Question: ## Parsing the simple data to textviews asynchronously
- - -
Thanks,
---
'''
public class MainActivity extends Activity {
private static String url1 = "http://54.218.73.244:7002/RestaurantTimings";
private HashMap<Integer, String> contentsMap = new HashMap<Integer, String>();
ProgressDialog progressDialog;
@Override
protected void onCreate(Bundle savedInstanceState) {
super.onCreate(savedInstanceState);
setContentView(R.layout.activity_main);
//instantiating progressDialog
progressDialog=new ProgressDialog(MainActivity.this);
new ParsingAsync().execute();
}
private class ParsingAsync extends AsyncTask<Void, Void, Void>{
@Override
protected void onPreExecute() {
// TODO Auto-generated method stub
super.onPreExecute();
progressDialog=ProgressDialog.show(MainActivity.this, "", "Please Wait .. ", true, false);
}
@Override
protected Void doInBackground(Void... params) {
// TODO Auto-generated method stub
JSONObjParser jParser=new JSONObjParser();
JSONArray json1=jParser.getJSONFromUrl(url1);
try{
for(int i=0;i<json1.length();i++){
JSONObject c=json1.getJSONObject(i);
int id = c.getInt("_id");
String TIME = c.getString("RestaurantTime");
contentsMap.put(id,TIME);
}
}catch (JSONException e) {
// TODO Auto-generated catch block
e.printStackTrace();
}
return null;
}
@Override
protected void onPostExecute(Void result) {
// TODO Auto-generated method stub
super.onPostExecute(result);
progressDialog.dismiss();
TextView TV1=(TextView) findViewById(R.id.restaurantTimings1);
TV1.setText(contentsMap.get(1));
TextView TV2=(TextView) findViewById(R.id.restaurantTimings2);
TV1.setText(contentsMap.get(2));
TextView TV3=(TextView) findViewById(R.id.restaurantTimings3);
TV1.setText(contentsMap.get(3));
}
}
}
'''
'''
08-20 20:40:21.642: W/System.err(482): java.net.SocketException: Permission denied
08-20 20:40:21.642: W/System.err(482): at org.apache.harmony.luni.platform.OSNetworkSystem.socket(Native Method)
08-20 20:40:21.652: W/System.err(482): at dalvik.system.BlockGuard$WrappedNetworkSystem.socket(BlockGuard.java:335)
08-20 20:40:21.652: W/System.err(482): at org.apache.harmony.luni.net.PlainSocketImpl.create(PlainSocketImpl.java:216)
08-20 20:40:21.652: W/System.err(482): at java.net.Socket.checkOpenAndCreate(Socket.java:802)
08-20 20:40:21.652: W/System.err(482): at java.net.Socket.connect(Socket.java:948)
08-20 20:40:21.662: W/System.err(482): at org.apache.http.conn.scheme.PlainSocketFactory.connectSocket(PlainSocketFactory.java:119)
08-20 20:40:21.662: W/System.err(482): at org.apache.http.impl.conn.DefaultClientConnectionOperator.openConnection(DefaultClientConnectionOperator.java:143)
08-20 20:40:21.662: W/System.err(482): at org.apache.http.impl.conn.AbstractPoolEntry.open(AbstractPoolEntry.java:164)
08-20 20:40:21.662: W/System.err(482): at org.apache.http.impl.conn.AbstractPooledConnAdapter.open(AbstractPooledConnAdapter.java:119)
08-20 20:40:21.662: W/System.err(482): at org.apache.http.impl.client.DefaultRequestDirector.execute(DefaultRequestDirector.java:359)
08-20 20:40:21.662: W/System.err(482): at org.apache.http.impl.client.AbstractHttpClient.execute(AbstractHttpClient.java:555)
08-20 20:40:21.662: W/System.err(482): at org.apache.http.impl.client.AbstractHttpClient.execute(AbstractHttpClient.java:487)
08-20 20:40:21.682: W/System.err(482): at org.apache.http.impl.client.AbstractHttpClient.execute(AbstractHttpClient.java:465)
08-20 20:40:21.692: W/System.err(482): at com.example.simpleasynctask.JSONObjParser.getJSONFromUrl(JSONObjParser.java:40)
08-20 20:40:21.692: W/System.err(482): at com.example.simpleasynctask.MainActivity$ParsingAsync.doInBackground(MainActivity.java:50)
08-20 20:40:21.692: W/System.err(482): at com.example.simpleasynctask.MainActivity$ParsingAsync.doInBackground(MainActivity.java:1)
08-20 20:40:21.692: W/System.err(482): at android.os.AsyncTask$2.call(AsyncTask.java:185)
08-20 20:40:21.692: W/System.err(482): at java.util.concurrent.FutureTask$Sync.innerRun(FutureTask.java:306)
08-20 20:40:21.692: W/System.err(482): at java.util.concurrent.FutureTask.run(FutureTask.java:138)
08-20 20:40:21.702: W/System.err(482): at java.util.concurrent.ThreadPoolExecutor.runWorker(ThreadPoolExecutor.java:1088)
08-20 20:40:21.702: W/System.err(482): at java.util.concurrent.ThreadPoolExecutor$Worker.run(ThreadPoolExecutor.java:581)
08-20 20:40:21.702: W/System.err(482): at java.lang.Thread.run(Thread.java:1019)
08-20 20:40:21.712: E/Buffer Error(482): Error converting result java.lang.NullPointerException
08-20 20:40:21.712: E/JSON Parser(482): Error parsing data org.json.JSONException: End of input at character 0 of
08-20 20:40:21.722: W/dalvikvm(482): threadid=9: thread exiting with uncaught exception (group=0x40015560)
08-20 20:40:21.732: E/AndroidRuntime(482): FATAL EXCEPTION: AsyncTask #1
08-20 20:40:21.732: E/AndroidRuntime(482): java.lang.RuntimeException: An error occured while executing doInBackground()
08-20 20:40:21.732: E/AndroidRuntime(482): at android.os.AsyncTask$3.done(AsyncTask.java:200)
08-20 20:40:21.732: E/AndroidRuntime(482): at java.util.concurrent.FutureTask$Sync.innerSetException(FutureTask.java:274)
08-20 20:40:21.732: E/AndroidRuntime(482): at java.util.concurrent.FutureTask.setException(FutureTask.java:125)
08-20 20:40:21.732: E/AndroidRuntime(482): at java.util.concurrent.FutureTask$Sync.innerRun(FutureTask.java:308)
08-20 20:40:21.732: E/AndroidRuntime(482): at java.util.concurrent.FutureTask.run(FutureTask.java:138)
08-20 20:40:21.732: E/AndroidRuntime(482): at java.util.concurrent.ThreadPoolExecutor.runWorker(ThreadPoolExecutor.java:1088)
08-20 20:40:21.732: E/AndroidRuntime(482): at java.util.concurrent.ThreadPoolExecutor$Worker.run(ThreadPoolExecutor.java:581)
08-20 20:40:21.732: E/AndroidRuntime(482): at java.lang.Thread.run(Thread.java:1019)
08-20 20:40:21.732: E/AndroidRuntime(482): Caused by: java.lang.NullPointerException
08-20 20:40:21.732: E/AndroidRuntime(482): at com.example.simpleasynctask.MainActivity$ParsingAsync.doInBackground(MainActivity.java:53)
08-20 20:40:21.732: E/AndroidRuntime(482): at com.example.simpleasynctask.MainActivity$ParsingAsync.doInBackground(MainActivity.java:1)
08-20 20:40:21.732: E/AndroidRuntime(482): at android.os.AsyncTask$2.call(AsyncTask.java:185)
08-20 20:40:21.732: E/AndroidRuntime(482): at java.util.concurrent.FutureTask$Sync.innerRun(FutureTask.java:306)
08-20 20:40:21.732: E/AndroidRuntime(482): ... 4 more
08-20 20:40:22.722: E/WindowManager(482): Activity com.example.simpleasynctask.MainActivity has leaked window com.android.internal.policy.impl.PhoneWindow$DecorView@4051e148 that was originally added here
08-20 20:40:22.722: E/WindowManager(482): android.view.WindowLeaked: Activity com.example.simpleasynctask.MainActivity has leaked window com.android.internal.policy.impl.PhoneWindow$DecorView@4051e148 that was originally added here
08-20 20:40:22.722: E/WindowManager(482): at android.view.ViewRoot.<init>(ViewRoot.java:258)
08-20 20:40:22.722: E/WindowManager(482): at android.view.WindowManagerImpl.addView(WindowManagerImpl.java:148)
08-20 20:40:22.722: E/WindowManager(482): at android.view.WindowManagerImpl.addView(WindowManagerImpl.java:91)
08-20 20:40:22.722: E/WindowManager(482): at android.view.Window$LocalWindowManager.addView(Window.java:424)
08-20 20:40:22.722: E/WindowManager(482): at android.app.Dialog.show(Dialog.java:241)
08-20 20:40:22.722: E/WindowManager(482): at android.app.ProgressDialog.show(ProgressDialog.java:107)
08-20 20:40:22.722: E/WindowManager(482): at android.app.ProgressDialog.show(ProgressDialog.java:95)
08-20 20:40:22.722: E/WindowManager(482): at com.example.simpleasynctask.MainActivity$ParsingAsync.onPreExecute(MainActivity.java:43)
08-20 20:40:22.722: E/WindowManager(482): at android.os.AsyncTask.execute(AsyncTask.java:391)
08-20 20:40:22.722: E/WindowManager(482): at com.example.simpleasynctask.MainActivity.onCreate(MainActivity.java:34)
08-20 20:40:22.722: E/WindowManager(482): at android.app.Instrumentation.callActivityOnCreate(Instrumentation.java:1047)
08-20 20:40:22.722: E/WindowManager(482): at android.app.ActivityThread.performLaunchActivity(ActivityThread.java:1611)
08-20 20:40:22.722: E/WindowManager(482): at android.app.ActivityThread.handleLaunchActivity(ActivityThread.java:1663)
08-20 20:40:22.722: E/WindowManager(482): at android.app.ActivityThread.access$1500(ActivityThread.java:117)
08-20 20:40:22.722: E/WindowManager(482): at android.app.ActivityThread$H.handleMessage(ActivityThread.java:931)
08-20 20:40:22.722: E/WindowManager(482): at android.os.Handler.dispatchMessage(Handler.java:99)
08-20 20:40:22.722: E/WindowManager(482): at android.os.Looper.loop(Looper.java:123)
08-20 20:40:22.722: E/WindowManager(482): at android.app.ActivityThread.main(ActivityThread.java:3683)
08-20 20:40:22.722: E/WindowManager(482): at java.lang.reflect.Method.invokeNative(Native Method)
08-20 20:40:22.722: E/WindowManager(482): at java.lang.reflect.Method.invoke(Method.java:507)
08-20 20:40:22.722: E/WindowManager(482): at com.android.internal.os.ZygoteInit$MethodAndArgsCaller.run(ZygoteInit.java:839)
08-20 20:40:22.722: E/WindowManager(482): at com.android.internal.os.ZygoteInit.main(ZygoteInit.java:597)
08-20 20:40:22.722: E/WindowManager(482): at dalvik.system.NativeStart.main(Native Method)
08-20 20:45:21.996: I/Process(482): Sending signal. PID: 482 SIG: 9
08-20 20:47:11.752: W/System.err(519): java.net.SocketException: Permission denied
08-20 20:47:11.772: W/System.err(519): at org.apache.harmony.luni.platform.OSNetworkSystem.socket(Native Method)
08-20 20:47:11.782: W/System.err(519): at dalvik.system.BlockGuard$WrappedNetworkSystem.socket(BlockGuard.java:335)
08-20 20:47:11.782: W/System.err(519): at org.apache.harmony.luni.net.PlainSocketImpl.create(PlainSocketImpl.java:216)
08-20 20:47:11.782: W/System.err(519): at java.net.Socket.checkOpenAndCreate(Socket.java:802)
08-20 20:47:11.782: W/System.err(519): at java.net.Socket.connect(Socket.java:948)
08-20 20:47:11.782: W/System.err(519): at org.apache.http.conn.scheme.PlainSocketFactory.connectSocket(PlainSocketFactory.java:119)
08-20 20:47:11.782: W/System.err(519): at org.apache.http.impl.conn.DefaultClientConnectionOperator.openConnection(DefaultClientConnectionOperator.java:143)
08-20 20:47:11.782: W/System.err(519): at org.apache.http.impl.conn.AbstractPoolEntry.open(AbstractPoolEntry.java:164)
08-20 20:47:11.792: W/System.err(519): at org.apache.http.impl.conn.AbstractPooledConnAdapter.open(AbstractPooledConnAdapter.java:119)
08-20 20:47:11.792: W/System.err(519): at org.apache.http.impl.client.DefaultRequestDirector.execute(DefaultRequestDirector.java:359)
08-20 20:47:11.803: W/System.err(519): at org.apache.http.impl.client.AbstractHttpClient.execute(AbstractHttpClient.java:555)
08-20 20:47:11.803: W/System.err(519): at org.apache.http.impl.client.AbstractHttpClient.execute(AbstractHttpClient.java:487)
08-20 20:47:11.803: W/System.err(519): at org.apache.http.impl.client.AbstractHttpClient.execute(AbstractHttpClient.java:465)
08-20 20:47:11.803: W/System.err(519): at com.example.simpleasynctask.JSONObjParser.getJSONFromUrl(JSONObjParser.java:40)
08-20 20:47:11.812: W/System.err(519): at com.example.simpleasynctask.MainActivity$ParsingAsync.doInBackground(MainActivity.java:50)
08-20 20:47:11.812: W/System.err(519): at com.example.simpleasynctask.MainActivity$ParsingAsync.doInBackground(MainActivity.java:1)
08-20 20:47:11.812: W/System.err(519): at android.os.AsyncTask$2.call(AsyncTask.java:185)
08-20 20:47:11.853: W/System.err(519): at java.util.concurrent.FutureTask$Sync.innerRun(FutureTask.java:306)
08-20 20:47:11.853: W/System.err(519): at java.util.concurrent.FutureTask.run(FutureTask.java:138)
08-20 20:47:11.853: W/System.err(519): at java.util.concurrent.ThreadPoolExecutor.runWorker(ThreadPoolExecutor.java:1088)
08-20 20:47:11.853: W/System.err(519): at java.util.concurrent.ThreadPoolExecutor$Worker.run(ThreadPoolExecutor.java:581)
08-20 20:47:11.862: W/System.err(519): at java.lang.Thread.run(Thread.java:1019)
08-20 20:47:11.862: E/Buffer Error(519): Error converting result java.lang.NullPointerException
08-20 20:47:11.892: E/JSON Parser(519): Error parsing data org.json.JSONException: End of input at character 0 of
08-20 20:47:11.904: W/dalvikvm(519): threadid=9: thread exiting with uncaught exception (group=0x40015560)
08-20 20:47:11.912: E/AndroidRuntime(519): FATAL EXCEPTION: AsyncTask #1
08-20 20:47:11.912: E/AndroidRuntime(519): java.lang.RuntimeException: An error occured while executing doInBackground()
08-20 20:47:11.912: E/AndroidRuntime(519): at android.os.AsyncTask$3.done(AsyncTask.java:200)
08-20 20:47:11.912: E/AndroidRuntime(519): at java.util.concurrent.FutureTask$Sync.innerSetException(FutureTask.java:274)
08-20 20:47:11.912: E/AndroidRuntime(519): at java.util.concurrent.FutureTask.setException(FutureTask.java:125)
08-20 20:47:11.912: E/AndroidRuntime(519): at java.util.concurrent.FutureTask$Sync.innerRun(FutureTask.java:308)
08-20 20:47:11.912: E/AndroidRuntime(519): at java.util.concurrent.FutureTask.run(FutureTask.java:138)
08-20 20:47:11.912: E/AndroidRuntime(519): at java.util.concurrent.ThreadPoolExecutor.runWorker(ThreadPoolExecutor.java:1088)
08-20 20:47:11.912: E/AndroidRuntime(519): at java.util.concurrent.ThreadPoolExecutor$Worker.run(ThreadPoolExecutor.java:581)
08-20 20:47:11.912: E/AndroidRuntime(519): at java.lang.Thread.run(Thread.java:1019)
08-20 20:47:11.912: E/AndroidRuntime(519): Caused by: java.lang.NullPointerException
08-20 20:47:11.912: E/AndroidRuntime(519): at com.example.simpleasynctask.MainActivity$ParsingAsync.doInBackground(MainActivity.java:53)
08-20 20:47:11.912: E/AndroidRuntime(519): at com.example.simpleasynctask.MainActivity$ParsingAsync.doInBackground(MainActivity.java:1)
08-20 20:47:11.912: E/AndroidRuntime(519): at android.os.AsyncTask$2.call(AsyncTask.java:185)
08-20 20:47:11.912: E/AndroidRuntime(519): at java.util.concurrent.FutureTask$Sync.innerRun(FutureTask.java:306)
08-20 20:47:11.912: E/AndroidRuntime(519): ... 4 more
08-20 20:47:14.072: E/WindowManager(519): Activity com.example.simpleasynctask.MainActivity has leaked window com.android.internal.policy.impl.PhoneWindow$DecorView@4051e498 that was originally added here
08-20 20:47:14.072: E/WindowManager(519): android.view.WindowLeaked: Activity com.example.simpleasynctask.MainActivity has leaked window com.android.internal.policy.impl.PhoneWindow$DecorView@4051e498 that was originally added here
08-20 20:47:14.072: E/WindowManager(519): at android.view.ViewRoot.<init>(ViewRoot.java:258)
08-20 20:47:14.072: E/WindowManager(519): at android.view.WindowManagerImpl.addView(WindowManagerImpl.java:148)
08-20 20:47:14.072: E/WindowManager(519): at android.view.WindowManagerImpl.addView(WindowManagerImpl.java:91)
08-20 20:47:14.072: E/WindowManager(519): at android.view.Window$LocalWindowManager.addView(Window.java:424)
08-20 20:47:14.072: E/WindowManager(519): at android.app.Dialog.show(Dialog.java:241)
08-20 20:47:14.072: E/WindowManager(519): at android.app.ProgressDialog.show(ProgressDialog.java:107)
08-20 20:47:14.072: E/WindowManager(519): at android.app.ProgressDialog.show(ProgressDialog.java:95)
08-20 20:47:14.072: E/WindowManager(519): at com.example.simpleasynctask.MainActivity$ParsingAsync.onPreExecute(MainActivity.java:43)
08-20 20:47:14.072: E/WindowManager(519): at android.os.AsyncTask.execute(AsyncTask.java:391)
08-20 20:47:14.072: E/WindowManager(519): at com.example.simpleasynctask.MainActivity.onCreate(MainActivity.java:34)
08-20 20:47:14.072: E/WindowManager(519): at android.app.Instrumentation.callActivityOnCreate(Instrumentation.java:1047)
08-20 20:47:14.072: E/WindowManager(519): at android.app.ActivityThread.performLaunchActivity(ActivityThread.java:1611)
08-20 20:47:14.072: E/WindowManager(519): at android.app.ActivityThread.handleLaunchActivity(ActivityThread.java:1663)
08-20 20:47:14.072: E/WindowManager(519): at android.app.ActivityThread.access$1500(ActivityThread.java:117)
08-20 20:47:14.072: E/WindowManager(519): at android.app.ActivityThread$H.handleMessage(ActivityThread.java:931)
08-20 20:47:14.072: E/WindowManager(519): at android.os.Handler.dispatchMessage(Handler.java:99)
08-20 20:47:14.072: E/WindowManager(519): at android.os.Looper.loop(Looper.java:123)
08-20 20:47:14.072: E/WindowManager(519): at android.app.ActivityThread.main(ActivityThread.java:3683)
08-20 20:47:14.072: E/WindowManager(519): at java.lang.reflect.Method.invokeNative(Native Method)
08-20 20:47:14.072: E/WindowManager(519): at java.lang.reflect.Method.invoke(Method.java:507)
08-20 20:47:14.072: E/WindowManager(519): at com.android.internal.os.ZygoteInit$MethodAndArgsCaller.run(ZygoteInit.java:839)
08-20 20:47:14.072: E/WindowManager(519): at com.android.internal.os.ZygoteInit.main(ZygoteInit.java:597)
08-20 20:47:14.072: E/WindowManager(519): at dalvik.system.NativeStart.main(Native Method)
08-20 20:49:38.402: W/System.err(555): java.net.SocketException: Permission denied
08-20 20:49:38.434: W/System.err(555): at org.apache.harmony.luni.platform.OSNetworkSystem.socket(Native Method)
08-20 20:49:38.452: W/System.err(555): at dalvik.system.BlockGuard$WrappedNetworkSystem.socket(BlockGuard.java:335)
08-20 20:49:38.452: W/System.err(555): at org.apache.harmony.luni.net.PlainSocketImpl.create(PlainSocketImpl.java:216)
08-20 20:49:38.452: W/System.err(555): at java.net.Socket.checkOpenAndCreate(Socket.java:802)
08-20 20:49:38.452: W/System.err(555): at java.net.Socket.connect(Socket.java:948)
08-20 20:49:38.452: W/System.err(555): at org.apache.http.conn.scheme.PlainSocketFactory.connectSocket(PlainSocketFactory.java:119)
08-20 20:49:38.452: W/System.err(555): at org.apache.http.impl.conn.DefaultClientConnectionOperator.openConnection(DefaultClientConnectionOperator.java:143)
08-20 20:49:38.477: W/System.err(555): at org.apache.http.impl.conn.AbstractPoolEntry.open(AbstractPoolEntry.java:164)
08-20 20:49:38.482: W/System.err(555): at org.apache.http.impl.conn.AbstractPooledConnAdapter.open(AbstractPooledConnAdapter.java:119)
08-20 20:49:38.482: W/System.err(555): at org.apache.http.impl.client.DefaultRequestDirector.execute(DefaultRequestDirector.java:359)
08-20 20:49:38.482: W/System.err(555): at org.apache.http.impl.client.AbstractHttpClient.execute(AbstractHttpClient.java:555)
08-20 20:49:38.482: W/System.err(555): at org.apache.http.impl.client.AbstractHttpClient.execute(AbstractHttpClient.java:487)
08-20 20:49:38.492: W/System.err(555): at org.apache.http.impl.client.AbstractHttpClient.execute(AbstractHttpClient.java:465)
08-20 20:49:38.492: W/System.err(555): at com.example.simpleasynctask.JSONObjParser.getJSONFromUrl(JSONObjParser.java:40)
08-20 20:49:38.502: W/System.err(555): at com.example.simpleasynctask.MainActivity$ParsingAsync.doInBackground(MainActivity.java:50)
08-20 20:49:38.522: W/System.err(555): at com.example.simpleasynctask.MainActivity$ParsingAsync.doInBackground(MainActivity.java:1)
08-20 20:49:38.522: W/System.err(555): at android.os.AsyncTask$2.call(AsyncTask.java:185)
08-20 20:49:38.532: W/System.err(555): at java.util.concurrent.FutureTask$Sync.innerRun(FutureTask.java:306)
08-20 20:49:38.542: W/System.err(555): at java.util.concurrent.FutureTask.run(FutureTask.java:138)
08-20 20:49:38.542: W/System.err(555): at java.util.concurrent.ThreadPoolExecutor.runWorker(ThreadPoolExecutor.java:1088)
08-20 20:49:38.552: W/System.err(555): at java.util.concurrent.ThreadPoolExecutor$Worker.run(ThreadPoolExecutor.java:581)
08-20 20:49:38.552: W/System.err(555): at java.lang.Thread.run(Thread.java:1019)
08-20 20:49:38.563: E/Buffer Error(555): Error converting result java.lang.NullPointerException
08-20 20:49:38.582: E/JSON Parser(555): Error parsing data org.json.JSONException: End of input at character 0 of
08-20 20:49:38.632: W/dalvikvm(555): threadid=9: thread exiting with uncaught exception (group=0x40015560)
08-20 20:49:38.642: E/AndroidRuntime(555): FATAL EXCEPTION: AsyncTask #1
08-20 20:49:38.642: E/AndroidRuntime(555): java.lang.RuntimeException: An error occured while executing doInBackground()
08-20 20:49:38.642: E/AndroidRuntime(555): at android.os.AsyncTask$3.done(AsyncTask.java:200)
08-20 20:49:38.642: E/AndroidRuntime(555): at java.util.concurrent.FutureTask$Sync.innerSetException(FutureTask.java:274)
08-20 20:49:38.642: E/AndroidRuntime(555): at java.util.concurrent.FutureTask.setException(FutureTask.java:125)
08-20 20:49:38.642: E/AndroidRuntime(555): at java.util.concurrent.FutureTask$Sync.innerRun(FutureTask.java:308)
08-20 20:49:38.642: E/AndroidRuntime(555): at java.util.concurrent.FutureTask.run(FutureTask.java:138)
08-20 20:49:38.642: E/AndroidRuntime(555): at java.util.concurrent.ThreadPoolExecutor.runWorker(ThreadPoolExecutor.java:1088)
08-20 20:49:38.642: E/AndroidRuntime(555): at java.util.concurrent.ThreadPoolExecutor$Worker.run(ThreadPoolExecutor.java:581)
08-20 20:49:38.642: E/AndroidRuntime(555): at java.lang.Thread.run(Thread.java:1019)
08-20 20:49:38.642: E/AndroidRuntime(555): Caused by: java.lang.NullPointerException
08-20 20:49:38.642: E/AndroidRuntime(555): at com.example.simpleasynctask.MainActivity$ParsingAsync.doInBackground(MainActivity.java:53)
08-20 20:49:38.642: E/AndroidRuntime(555): at com.example.simpleasynctask.MainActivity$ParsingAsync.doInBackground(MainActivity.java:1)
08-20 20:49:38.642: E/AndroidRuntime(555): at android.os.AsyncTask$2.call(AsyncTask.java:185)
08-20 20:49:38.642: E/AndroidRuntime(555): at java.util.concurrent.FutureTask$Sync.innerRun(FutureTask.java:306)
08-20 20:49:38.642: E/AndroidRuntime(555): ... 4 more
08-20 20:49:40.662: E/WindowManager(555): Activity com.example.simpleasynctask.MainActivity has leaked window com.android.internal.policy.impl.PhoneWindow$DecorView@4051e7f0 that was originally added here
08-20 20:49:40.662: E/WindowManager(555): android.view.WindowLeaked: Activity com.example.simpleasynctask.MainActivity has leaked window com.android.internal.policy.impl.PhoneWindow$DecorView@4051e7f0 that was originally added here
08-20 20:49:40.662: E/WindowManager(555): at android.view.ViewRoot.<init>(ViewRoot.java:258)
08-20 20:49:40.662: E/WindowManager(555): at android.view.WindowManagerImpl.addView(WindowManagerImpl.java:148)
08-20 20:49:40.662: E/WindowManager(555): at android.view.WindowManagerImpl.addView(WindowManagerImpl.java:91)
08-20 20:49:40.662: E/WindowManager(555): at android.view.Window$LocalWindowManager.addView(Window.java:424)
08-20 20:49:40.662: E/WindowManager(555): at android.app.Dialog.show(Dialog.java:241)
08-20 20:49:40.662: E/WindowManager(555): at android.app.ProgressDialog.show(ProgressDialog.java:107)
08-20 20:49:40.662: E/WindowManager(555): at android.app.ProgressDialog.show(ProgressDialog.java:95)
08-20 20:49:40.662: E/WindowManager(555): at com.example.simpleasynctask.MainActivity$ParsingAsync.onPreExecute(MainActivity.java:43)
08-20 20:49:40.662: E/WindowManager(555): at android.os.AsyncTask.execute(AsyncTask.java:391)
08-20 20:49:40.662: E/WindowManager(555): at com.example.simpleasynctask.MainActivity.onCreate(MainActivity.java:34)
08-20 20:49:40.662: E/WindowManager(555): at android.app.Instrumentation.callActivityOnCreate(Instrumentation.java:1047)
08-20 20:49:40.662: E/WindowManager(555): at android.app.ActivityThread.performLaunchActivity(ActivityThread.java:1611)
08-20 20:49:40.662: E/WindowManager(555): at android.app.ActivityThread.handleLaunchActivity(ActivityThread.java:1663)
08-20 20:49:40.662: E/WindowManager(555): at android.app.ActivityThread.access$1500(ActivityThread.java:117)
08-20 20:49:40.662: E/WindowManager(555): at android.app.ActivityThread$H.handleMessage(ActivityThread.java:931)
08-20 20:49:40.662: E/WindowManager(555): at android.os.Handler.dispatchMessage(Handler.java:99)
08-20 20:49:40.662: E/WindowManager(555): at android.os.Looper.loop(Looper.java:123)
08-20 20:49:40.662: E/WindowManager(555): at android.app.ActivityThread.main(ActivityThread.java:3683)
08-20 20:49:40.662: E/WindowManager(555): at java.lang.reflect.Method.invokeNative(Native Method)
08-20 20:49:40.662: E/WindowManager(555): at java.lang.reflect.Method.invoke(Method.java:507)
08-20 20:49:40.662: E/WindowManager(555): at com.android.internal.os.ZygoteInit$MethodAndArgsCaller.run(ZygoteInit.java:839)
08-20 20:49:40.662: E/WindowManager(555): at com.android.internal.os.ZygoteInit.main(ZygoteInit.java:597)
08-20 20:49:40.662: E/WindowManager(555): at dalvik.system.NativeStart.main(Native Method)
'''
After adding internet permission
No errors in error log
But i cannot populate the remaining two text views

'''
<RelativeLayout xmlns:android="http://schemas.android.com/apk/res/android"
xmlns:tools="http://schemas.android.com/tools"
android:layout_width="match_parent"
android:layout_height="match_parent"
android:paddingBottom="@dimen/activity_vertical_margin"
android:paddingLeft="@dimen/activity_horizontal_margin"
android:paddingRight="@dimen/activity_horizontal_margin"
android:paddingTop="@dimen/activity_vertical_margin"
tools:context=".MainActivity" >
<TextView
android:id="@+id/restaurantTimings1"
android:layout_width="wrap_content"
android:layout_height="wrap_content"
android:layout_centerHorizontal="true"
android:layout_centerVertical="true"
android:text="TextView" />
<TextView
android:id="@+id/restaurantTimings2"
android:layout_width="wrap_content"
android:layout_height="wrap_content"
android:layout_below="@+id/textView2"
android:layout_centerHorizontal="true"
android:layout_marginTop="133dp"
android:text="TextView" />
<TextView
android:id="@+id/restaurantTimings3"
android:layout_width="wrap_content"
android:layout_height="wrap_content"
android:layout_alignBottom="@+id/restaurantTimings2"
android:layout_alignLeft="@+id/restaurantTimings2"
android:layout_marginBottom="68dp"
android:text="TextView" />
</RelativeLayout>
'''
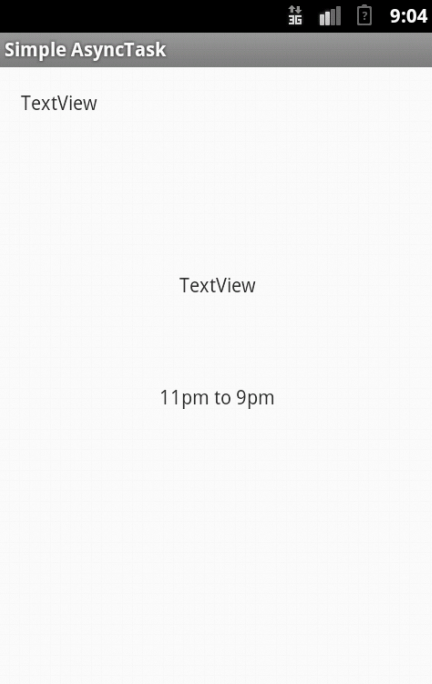
Answer: From your logs :- 'java.net.SocketException: Permission denied' its
clear you haven't added internet permissions, so you have to add
'<uses-permission android:name="android.permission.INTERNET"/>' in
your manifest file
you haven't setText to your other 'TextView'.. refer below code,..
'''
@Override
protected void onPostExecute(Void result) {
// TODO Auto-generated method stub
super.onPostExecute(result);
progressDialog.dismiss();
TextView TV1=(TextView) findViewById(R.id.restaurantTimings1);
TV1.setText(contentsMap.get(1));
TextView TV2=(TextView) findViewById(R.id.restaurantTimings2);
TV2.setText(contentsMap.get(2));//Here........
TextView TV3=(TextView) findViewById(R.id.restaurantTimings3);
TV3.setText(contentsMap.get(3));//Here.........
}
'''